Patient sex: M
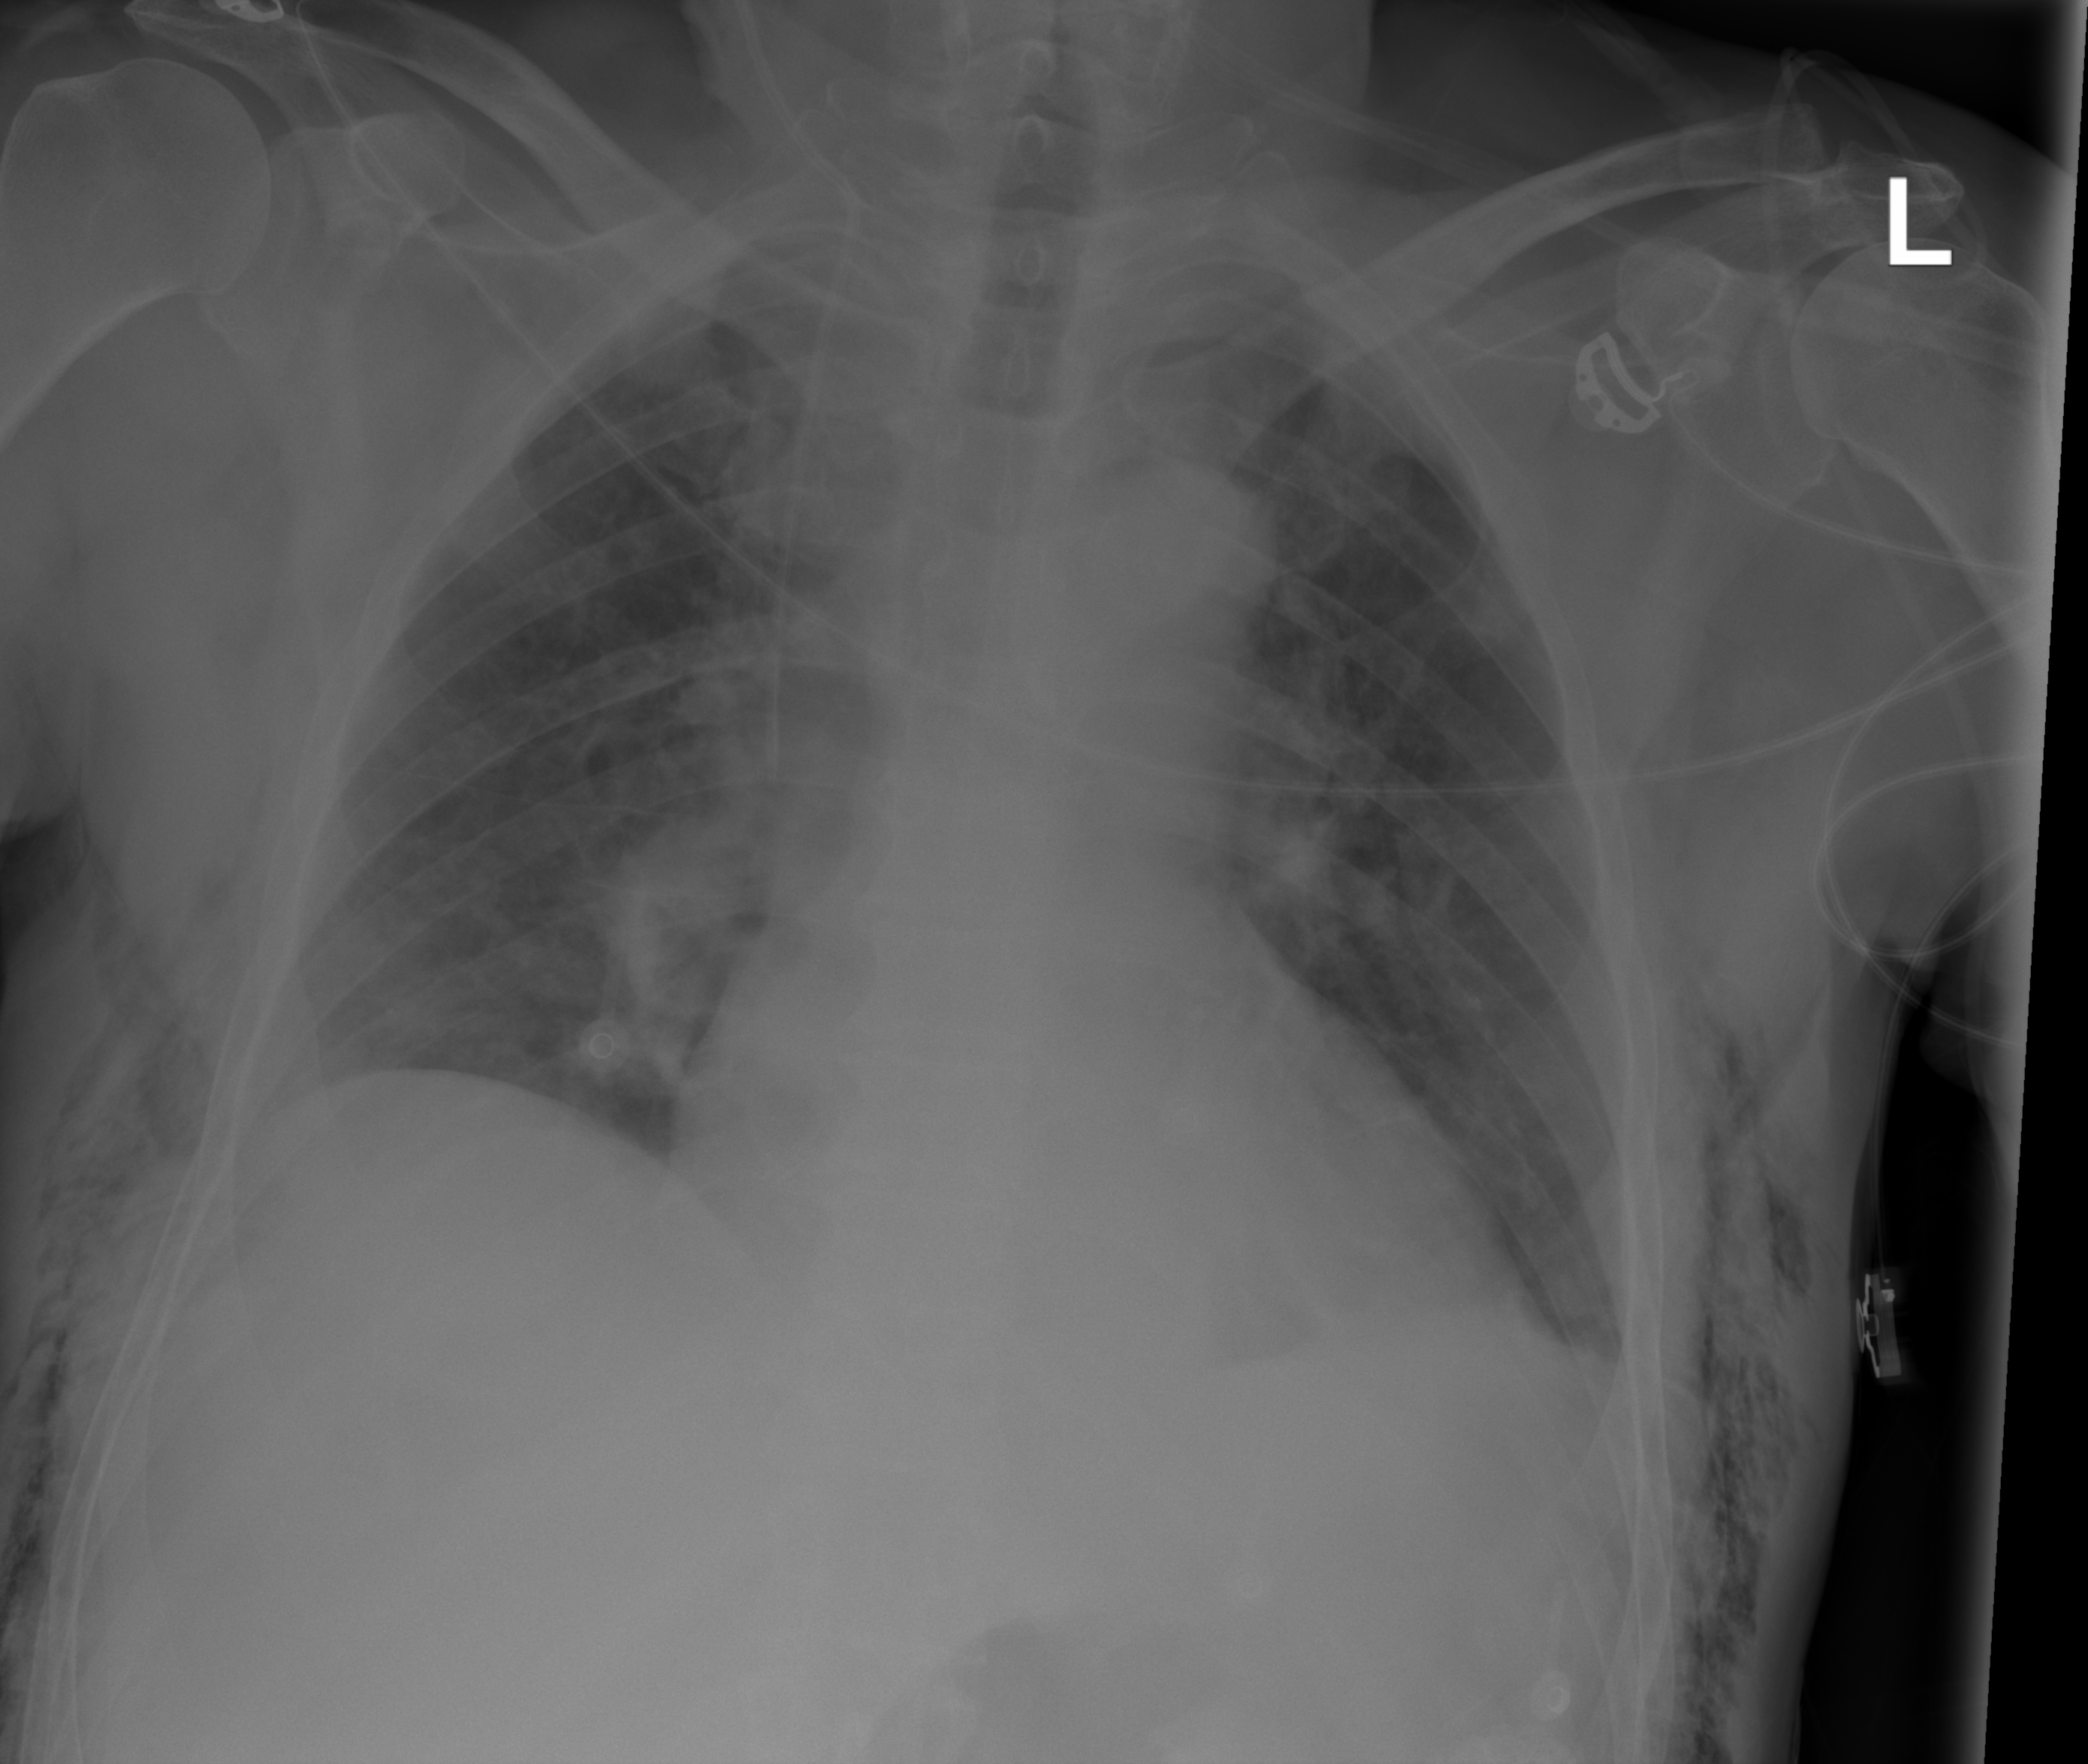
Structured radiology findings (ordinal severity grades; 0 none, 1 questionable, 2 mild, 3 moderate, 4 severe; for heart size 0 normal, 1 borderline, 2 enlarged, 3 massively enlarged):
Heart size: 1
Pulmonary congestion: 0
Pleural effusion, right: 0
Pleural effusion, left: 2
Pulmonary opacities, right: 0
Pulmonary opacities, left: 0
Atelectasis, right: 0
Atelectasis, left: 2